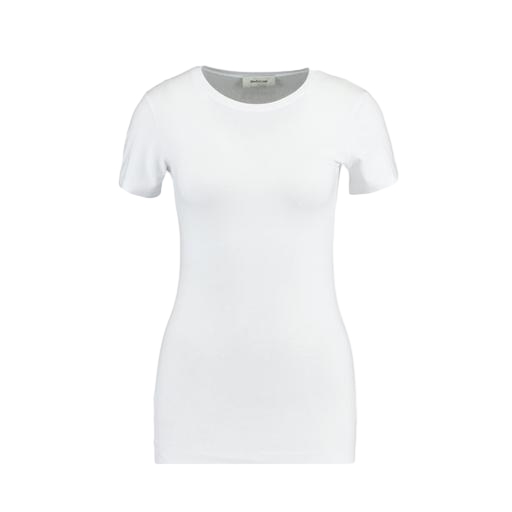
slim fit t-shirt, white pima t-shirt only macy, fitted woman's tee, white background